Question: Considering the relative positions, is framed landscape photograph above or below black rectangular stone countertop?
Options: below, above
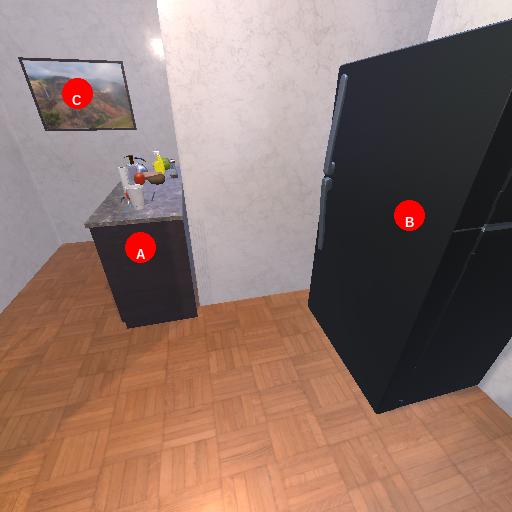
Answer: below